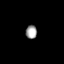
Tissue: prostate
Cell type: T cells
Senescence score: 0.2724
Nuclear area (px): 149
Mean DAPI intensity: 160.678